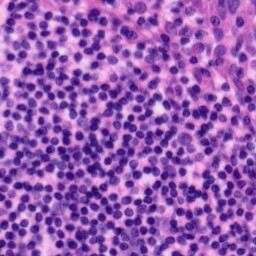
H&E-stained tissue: Tonsil